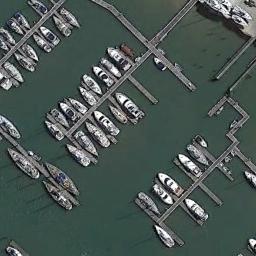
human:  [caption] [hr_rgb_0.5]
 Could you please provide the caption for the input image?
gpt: The harbor has lots of neatly docked boats and the color of the waters is green .

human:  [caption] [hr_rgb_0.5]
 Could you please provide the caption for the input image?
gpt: Next to the harbor is a road .

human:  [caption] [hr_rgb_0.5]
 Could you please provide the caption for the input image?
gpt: There are many ships in the harbor .

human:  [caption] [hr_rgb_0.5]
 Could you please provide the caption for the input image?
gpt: Many yachts moored neatly on the sea side of the harbor, Leaving many empty spaces .

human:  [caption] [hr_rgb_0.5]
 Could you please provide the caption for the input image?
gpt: There are some ships docked at the harbor .